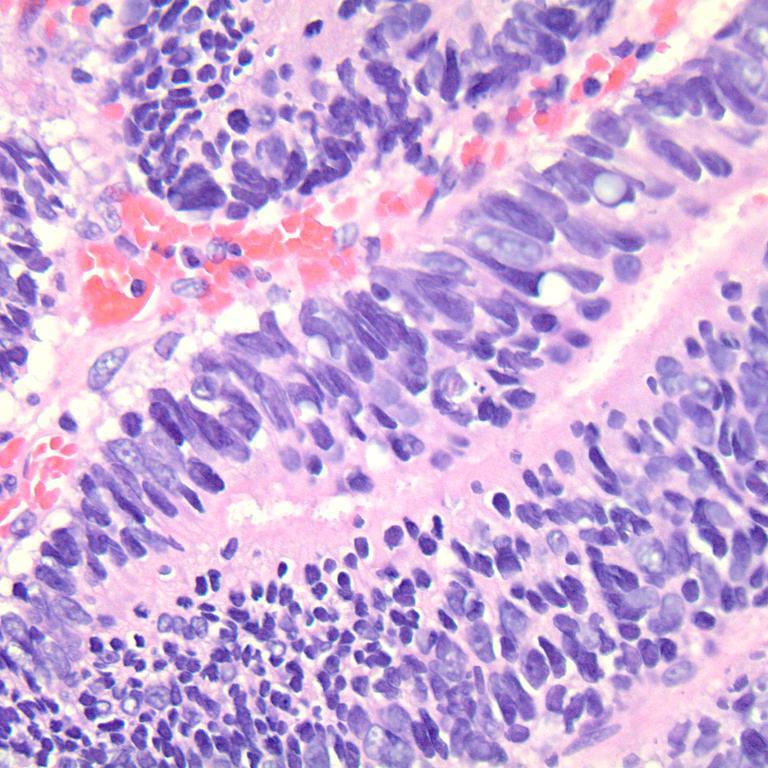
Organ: colon
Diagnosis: adenocarcinomas